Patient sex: M
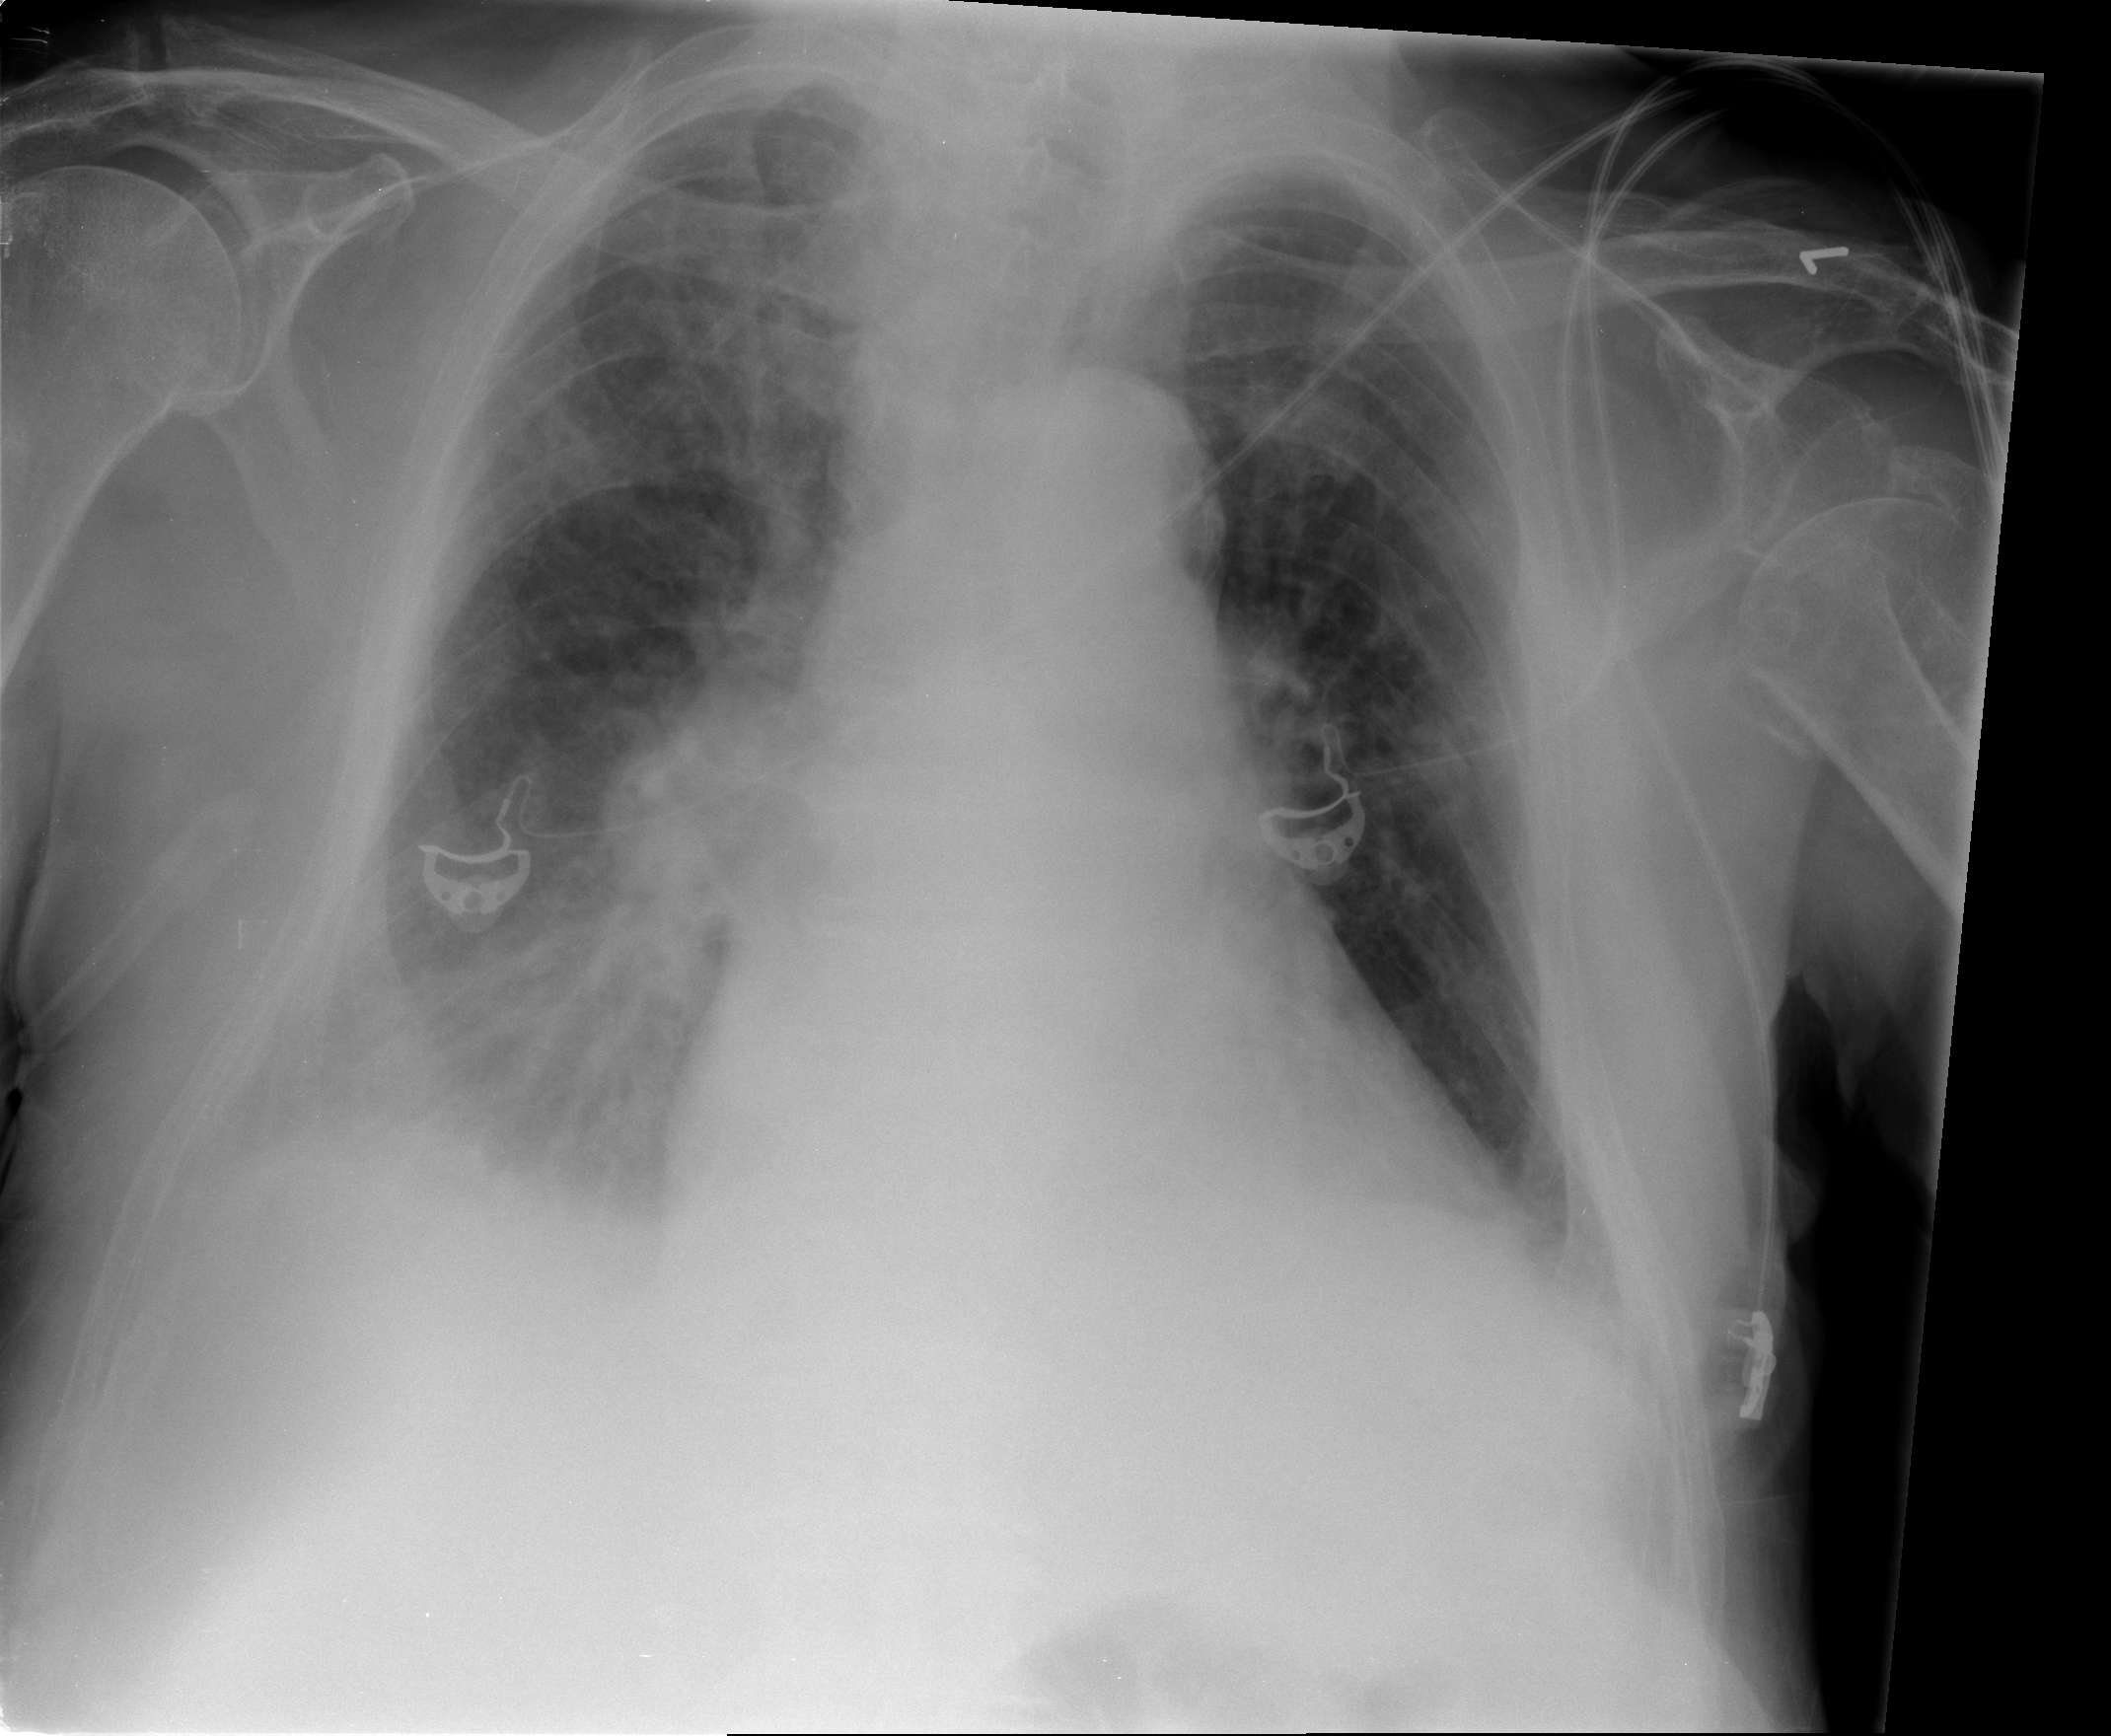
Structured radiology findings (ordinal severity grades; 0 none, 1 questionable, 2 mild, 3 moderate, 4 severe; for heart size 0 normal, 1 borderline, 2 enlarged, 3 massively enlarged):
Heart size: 2
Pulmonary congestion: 3
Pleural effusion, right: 2
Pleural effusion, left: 2
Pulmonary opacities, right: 2
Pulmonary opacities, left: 0
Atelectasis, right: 2
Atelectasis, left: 2